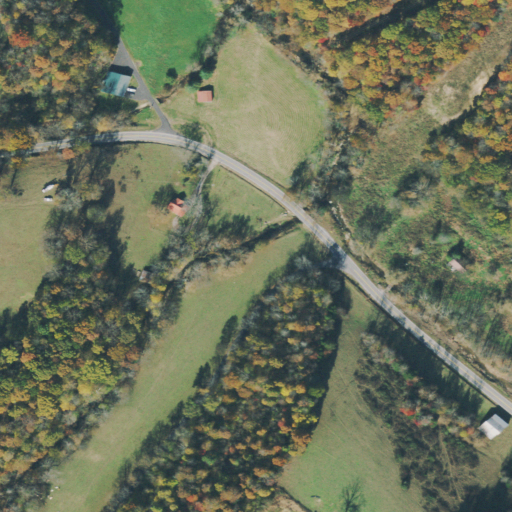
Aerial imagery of valley in Tennessee named Bradley Hollow containing deciduous forest, pasture, open development, mixed forest, low intensity development, medium intensity development, and cultivated crops